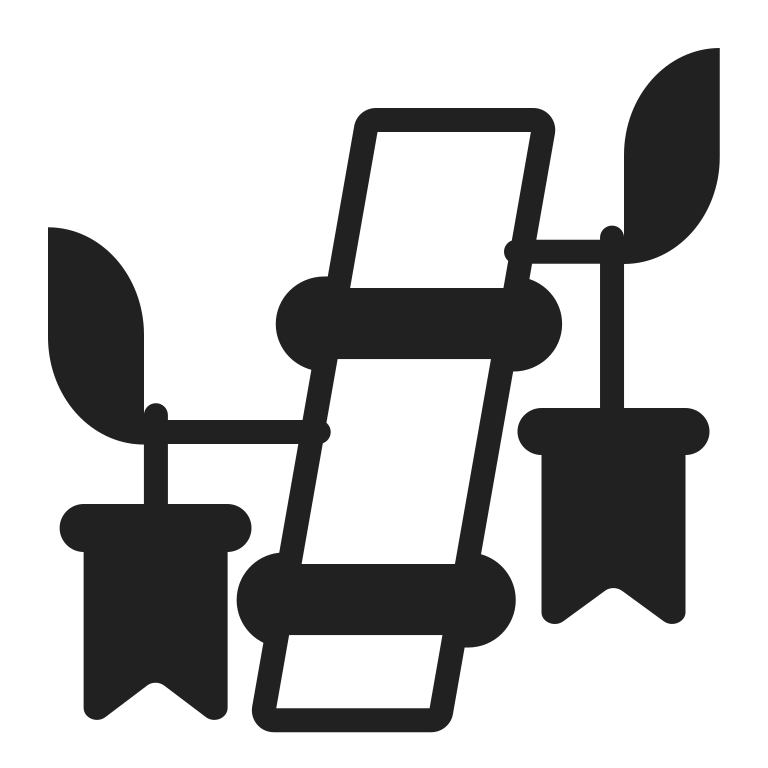
tanabata tree high contrast